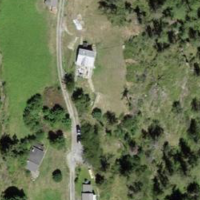
EUNIS habitat code: 31
Species observed at this site:
Euphorbia cyparissias